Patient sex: F
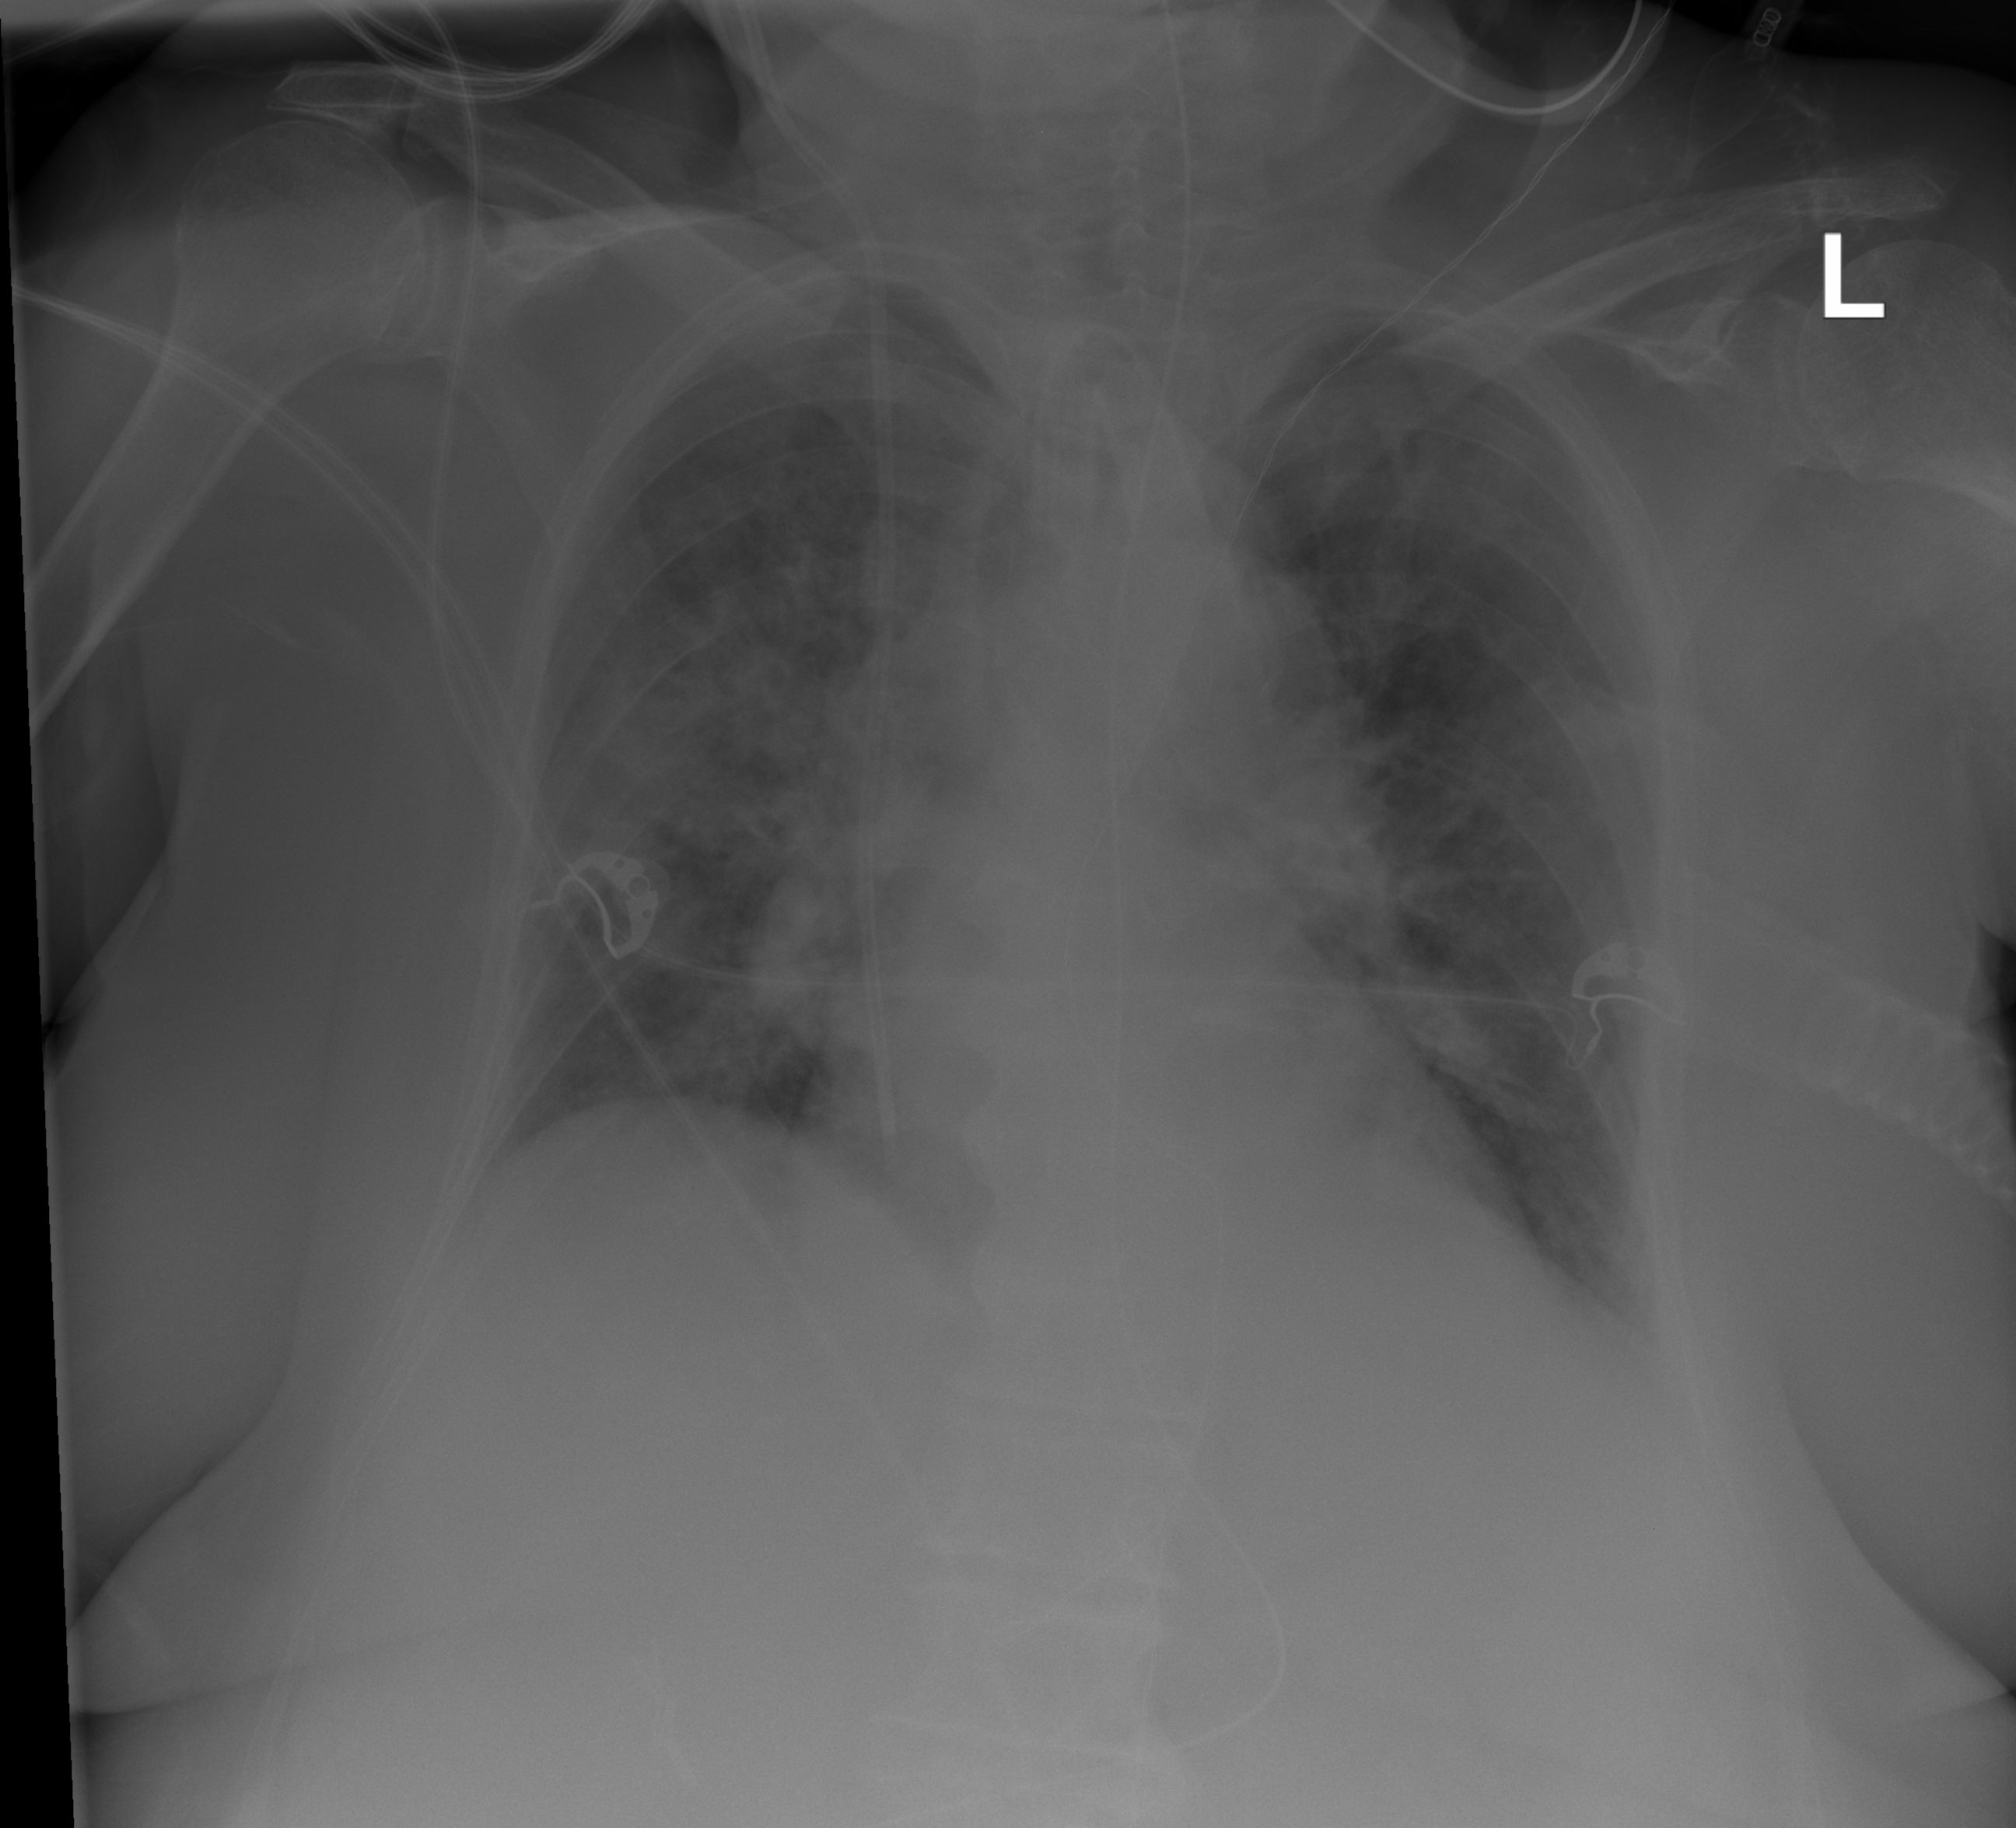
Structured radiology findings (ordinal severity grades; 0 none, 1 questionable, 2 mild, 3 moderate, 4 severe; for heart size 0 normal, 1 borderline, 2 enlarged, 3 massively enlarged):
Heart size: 2
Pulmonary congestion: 2
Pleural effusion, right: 0
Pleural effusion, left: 0
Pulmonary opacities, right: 3
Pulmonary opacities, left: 2
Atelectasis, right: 3
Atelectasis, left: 2